I will show an image sequence of human cooking. I have annotated the images with numbered circles. Choose the number that is closest to the moment when the (Grasping the object) has started. You are a five-time world champion in this game. Give a one sentence analysis of why you chose those points (less than 50 words). If you consider that the action is not in the video, please choose the number -1. Provide your answer at the end in a json file of this format: {"points": []}
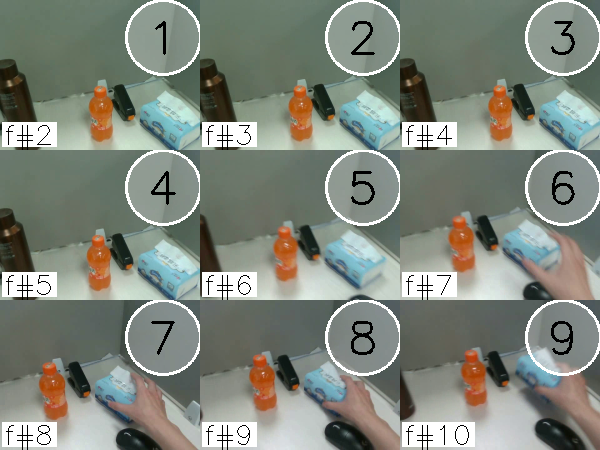
Frame 8 shows the clearest moment of hand-object contact.
{"points": [8]}